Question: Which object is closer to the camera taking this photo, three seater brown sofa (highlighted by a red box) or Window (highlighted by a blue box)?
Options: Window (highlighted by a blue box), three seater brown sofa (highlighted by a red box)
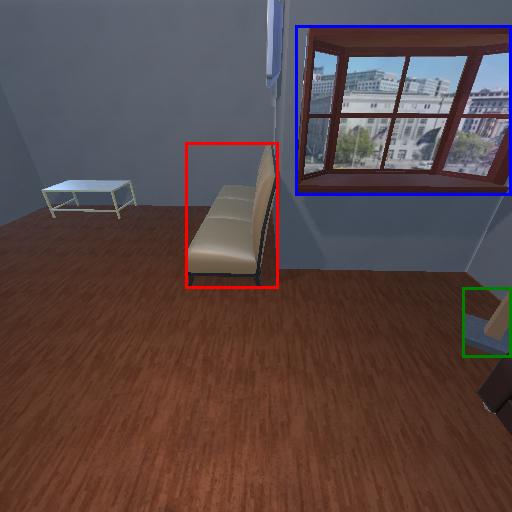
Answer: Window (highlighted by a blue box)